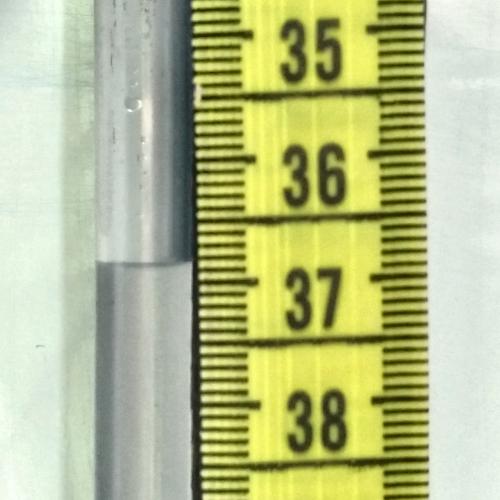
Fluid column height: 36.8 cm